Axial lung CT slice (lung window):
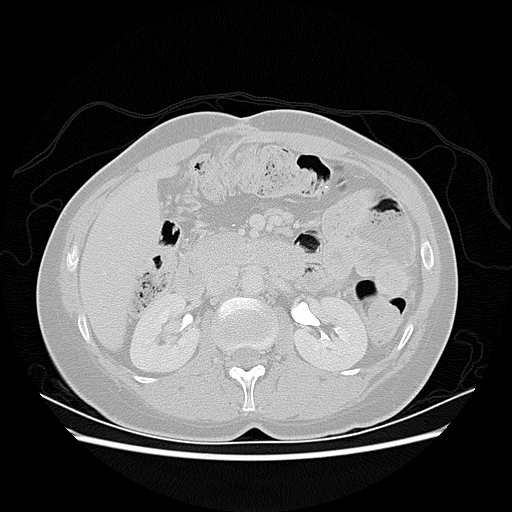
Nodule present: no